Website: macys
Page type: cart
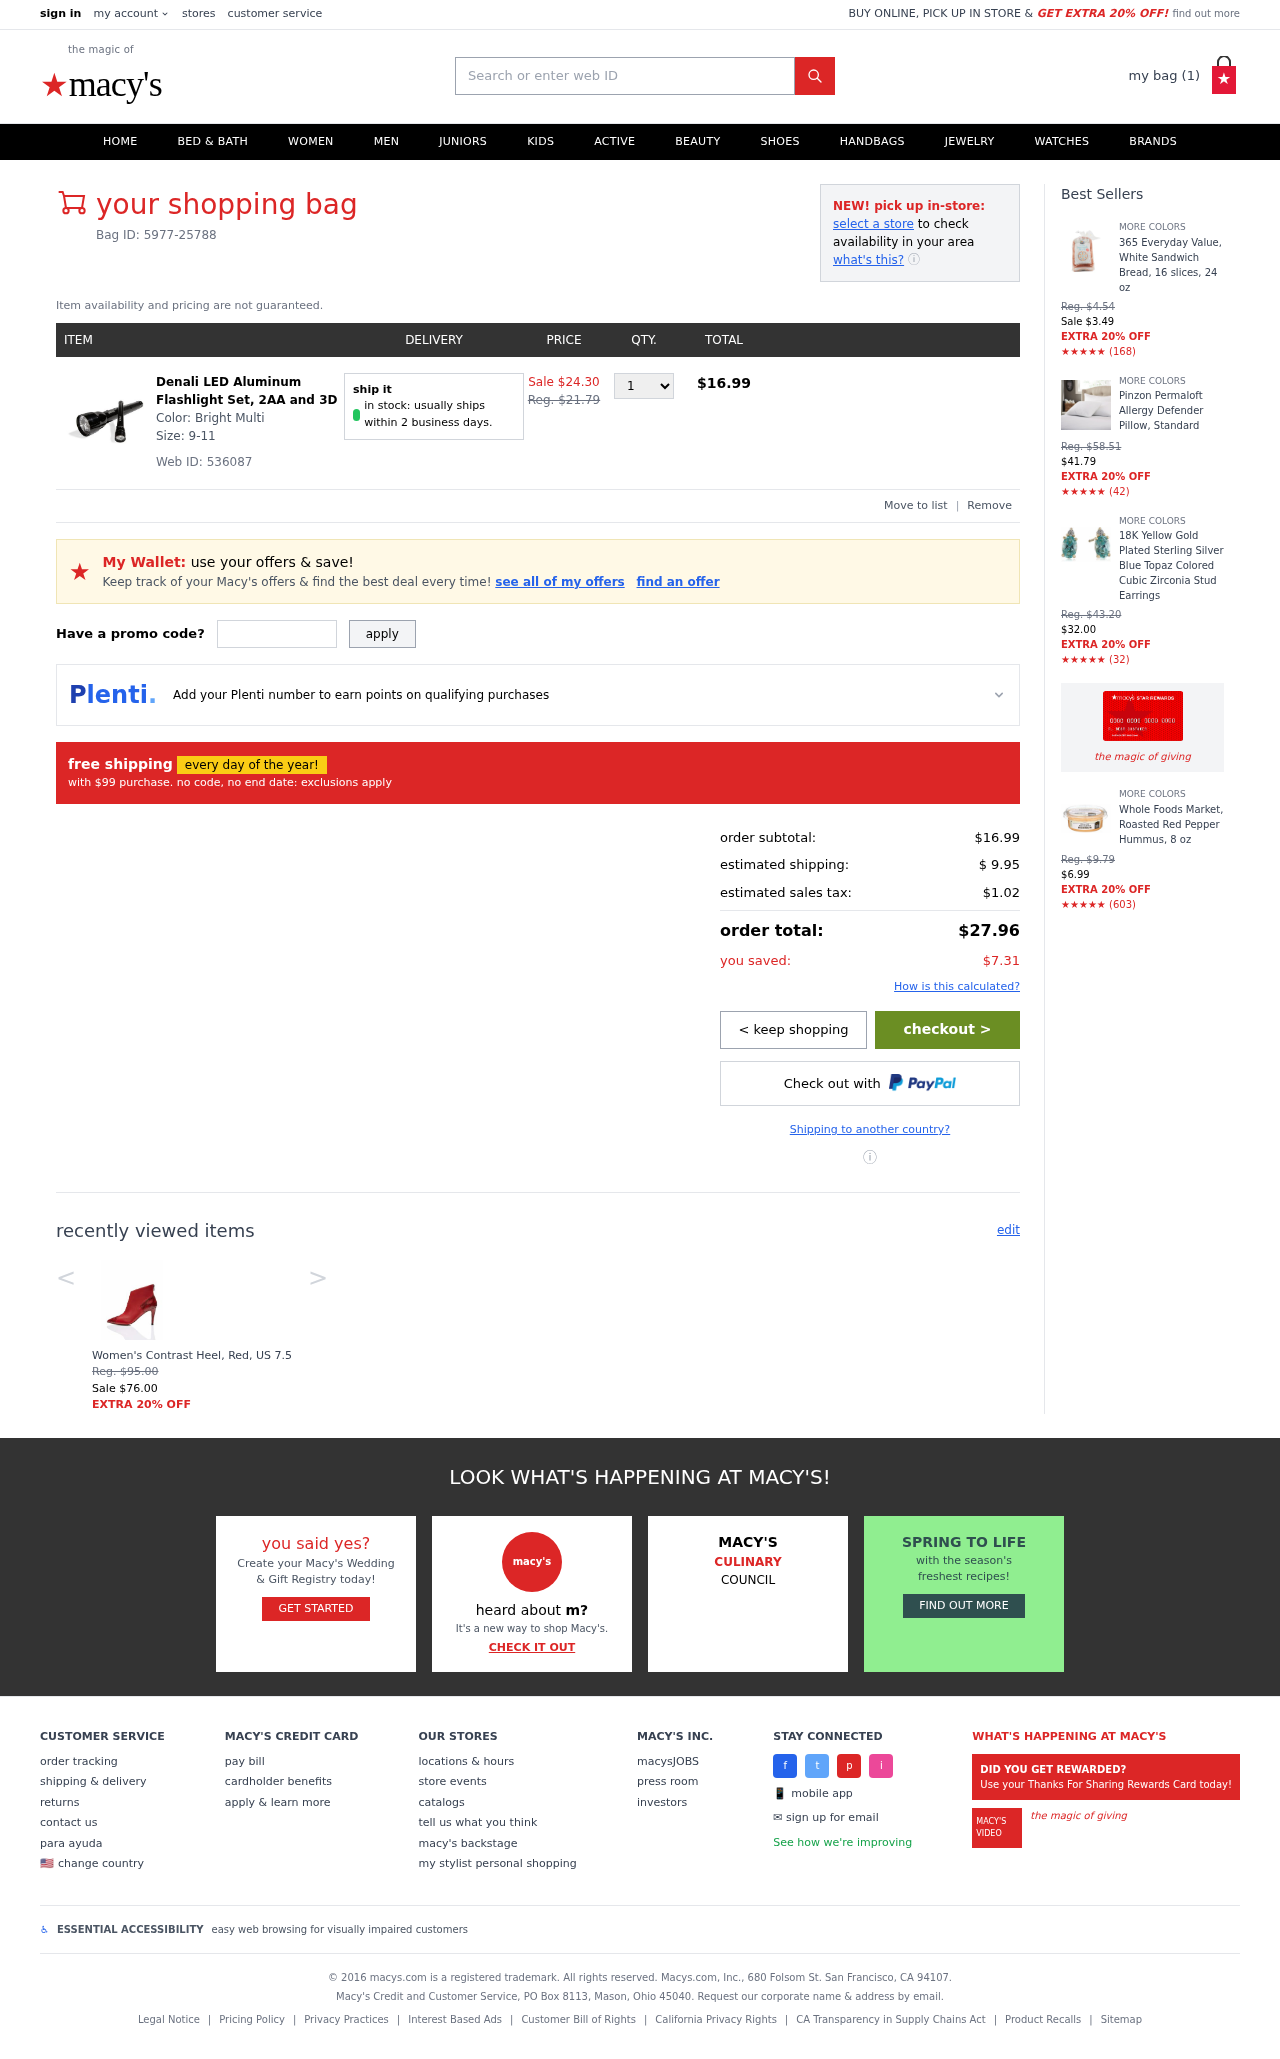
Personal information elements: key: PII_PROMO_CODE
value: OFF37
Product elements: key: PRODUCT1_NAME
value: Denali LED Aluminum Flashlight Set, 2AA and 3D
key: PRODUCT1_PRICE
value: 16.99
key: PRODUCT1_QUANTITY
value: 1
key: PRODUCT2_NAME
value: Women's Contrast Heel, Red, US 7.5
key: PRODUCT2_PRICE
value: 76
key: PRODUCT3_NAME
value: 365 Everyday Value, White Sandwich Bread, 16 slices, 24 oz
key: PRODUCT3_NUM_RATINGS
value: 168
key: PRODUCT3_PRICE
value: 3.49
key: PRODUCT4_NAME
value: Pinzon Permaloft Allergy Defender Pillow, Standard
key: PRODUCT4_NUM_RATINGS
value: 42
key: PRODUCT4_PRICE
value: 41.79
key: PRODUCT5_NAME
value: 18K Yellow Gold Plated Sterling Silver Blue Topaz Colored Cubic Zirconia Stud Earrings
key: PRODUCT5_NUM_RATINGS
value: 32
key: PRODUCT5_PRICE
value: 32
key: PRODUCT6_NAME
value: Whole Foods Market, Roasted Red Pepper Hummus, 8 oz
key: PRODUCT6_NUM_RATINGS
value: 603
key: PRODUCT6_PRICE
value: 6.99
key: PRODUCT1_ORIGINAL_PRICE
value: Sale $24.30
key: PRODUCT1_TOTAL
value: $16.99
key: PRODUCT2_ORIGINAL_PRICE
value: Reg. $95.00
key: PRODUCT3_ORIGINAL_PRICE
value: Reg. $4.54
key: PRODUCT3_RATING
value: ★★★★★
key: PRODUCT4_ORIGINAL_PRICE
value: Reg. $58.51
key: PRODUCT4_RATING
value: ★★★★★
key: PRODUCT5_ORIGINAL_PRICE
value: Reg. $43.20
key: PRODUCT5_RATING
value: ★★★★★
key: PRODUCT6_ORIGINAL_PRICE
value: Reg. $9.79
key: PRODUCT6_RATING
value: ★★★★★
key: PRODUCT_WEB_ID
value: Web ID: 536087
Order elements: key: ORDER_NUM_ITEMS
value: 1
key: ORDER_BAG_ID
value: Bag ID: 5977-25788
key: ORDER_SUBTOTAL
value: $16.99
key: ORDER_SHIPPING_COST
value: $ 9.95
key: ORDER_TAX
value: $1.02
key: ORDER_TOTAL
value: $27.96
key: ORDER_SAVINGS
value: $7.31
Search elements: key: HEADER_SEARCH
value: Search or enter web ID